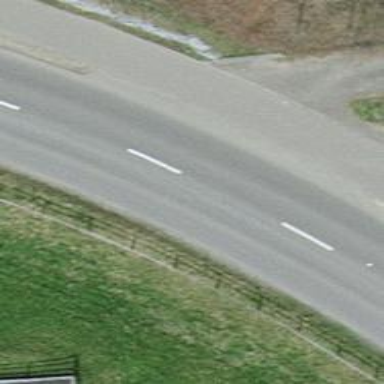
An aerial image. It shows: Secondary road with asphalt surface.